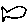
Label: fish